Interaction volume radius: 5 \u00c5
Interaction volume height: 30 \u00c5
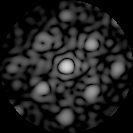
Disorder parameter: 0.3969